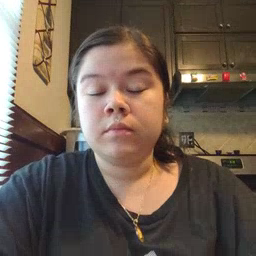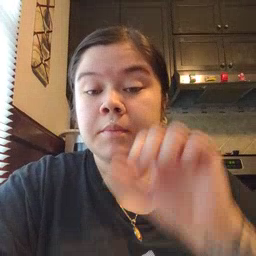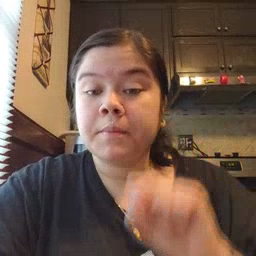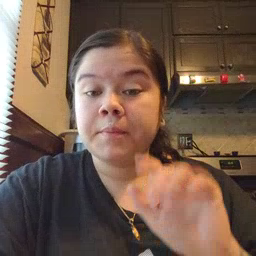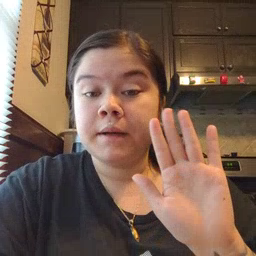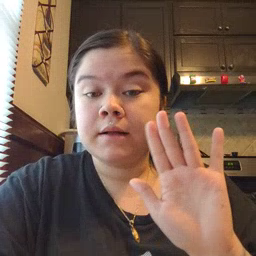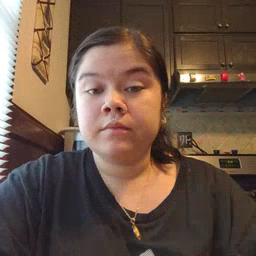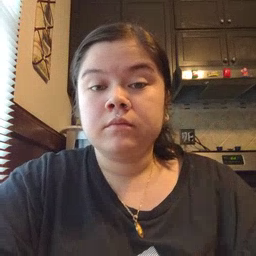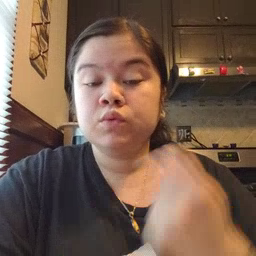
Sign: mitten